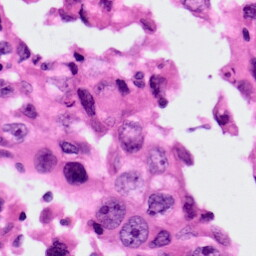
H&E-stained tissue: Lung